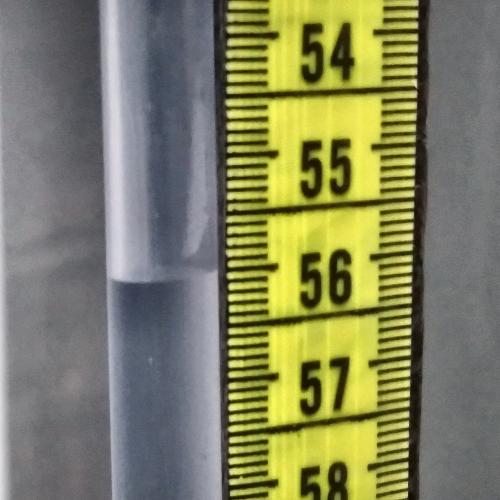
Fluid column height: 56.0 cm